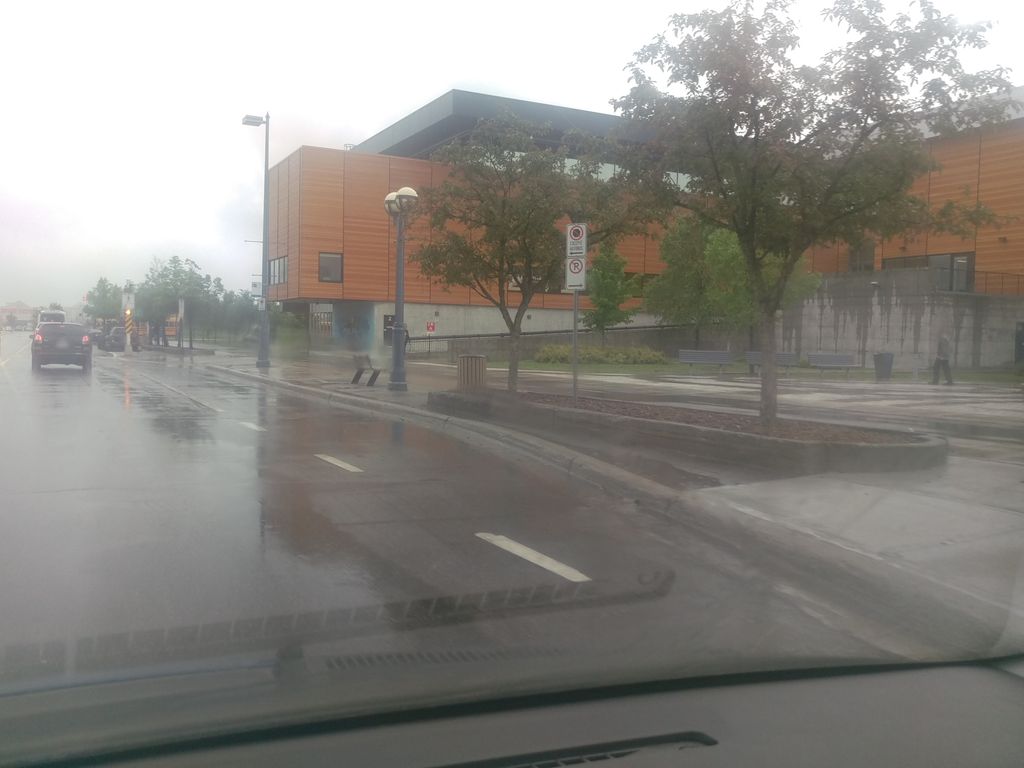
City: ottawa-gatineau